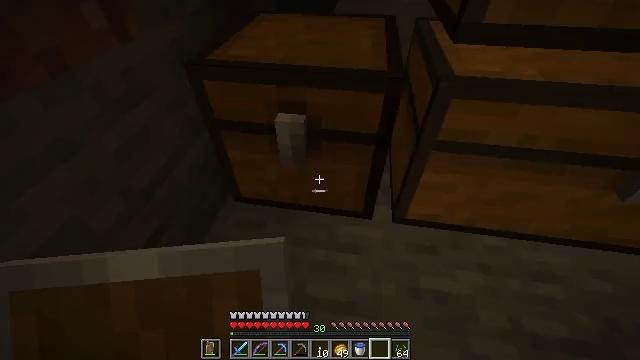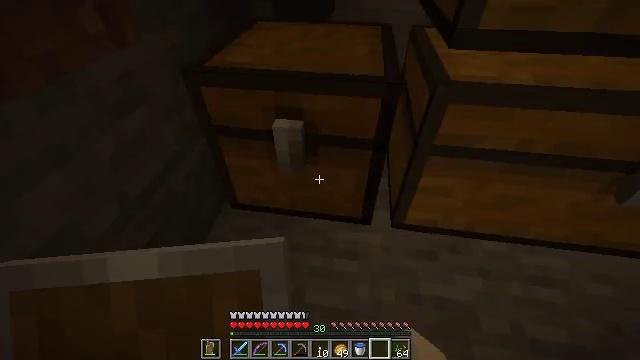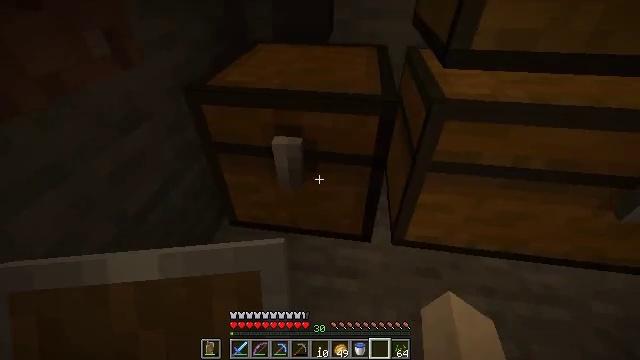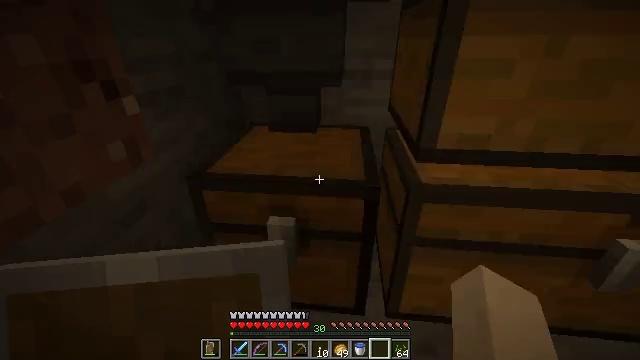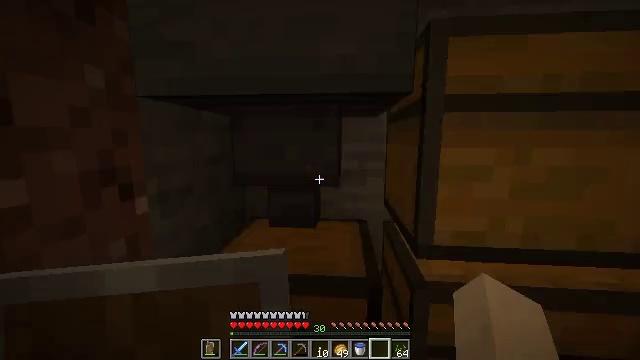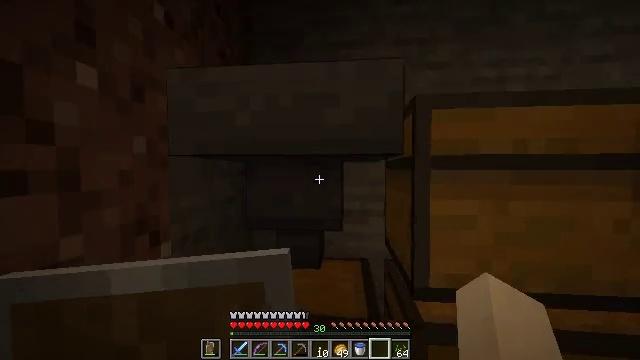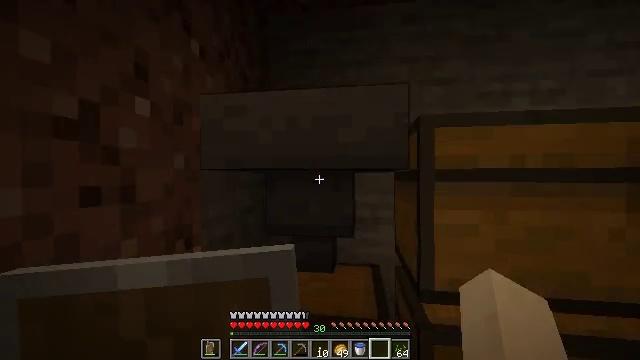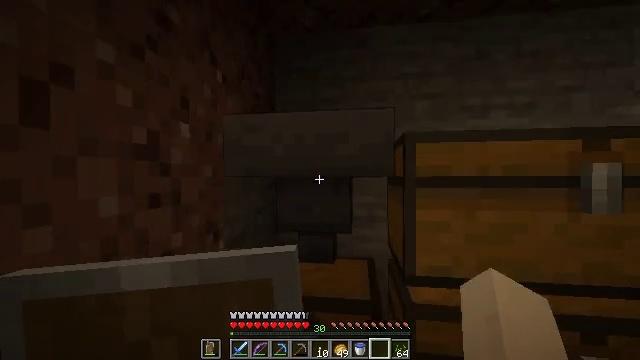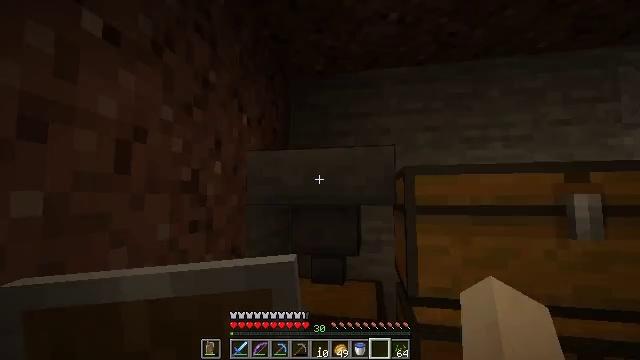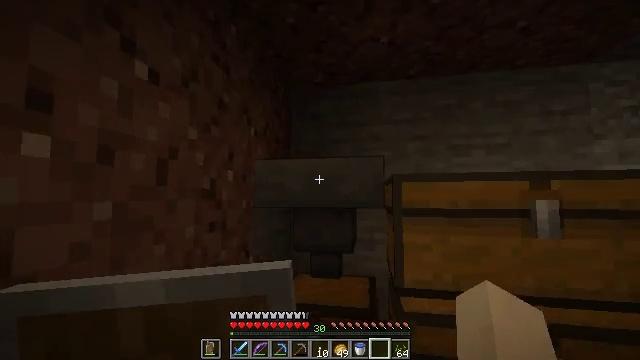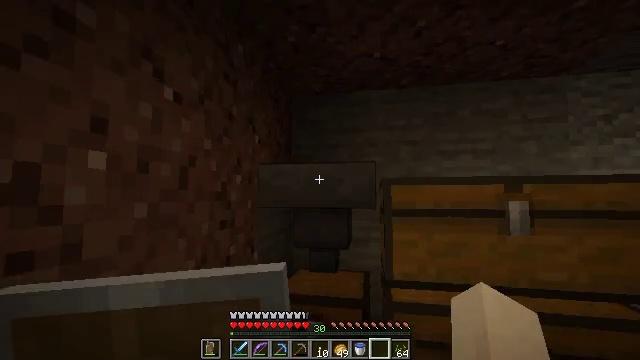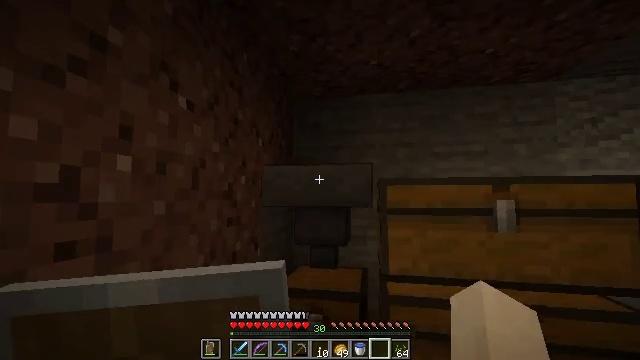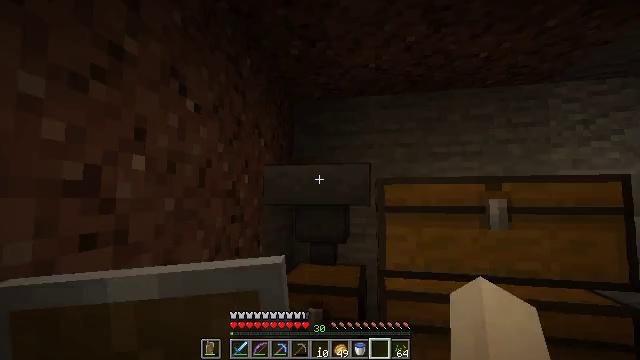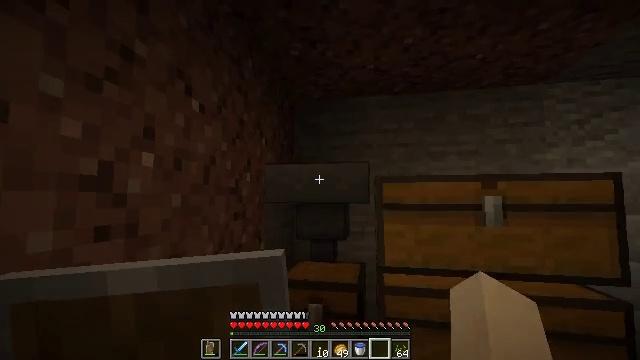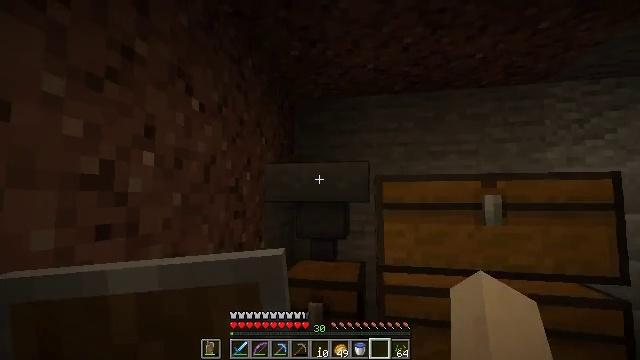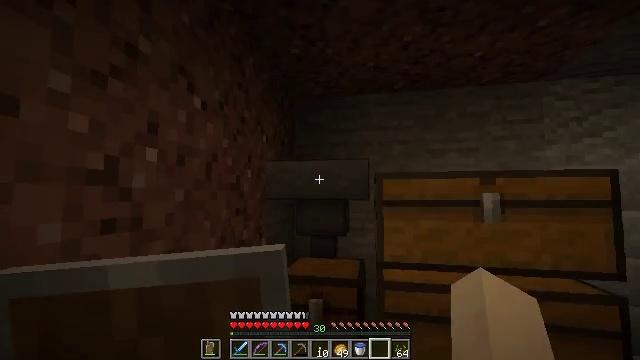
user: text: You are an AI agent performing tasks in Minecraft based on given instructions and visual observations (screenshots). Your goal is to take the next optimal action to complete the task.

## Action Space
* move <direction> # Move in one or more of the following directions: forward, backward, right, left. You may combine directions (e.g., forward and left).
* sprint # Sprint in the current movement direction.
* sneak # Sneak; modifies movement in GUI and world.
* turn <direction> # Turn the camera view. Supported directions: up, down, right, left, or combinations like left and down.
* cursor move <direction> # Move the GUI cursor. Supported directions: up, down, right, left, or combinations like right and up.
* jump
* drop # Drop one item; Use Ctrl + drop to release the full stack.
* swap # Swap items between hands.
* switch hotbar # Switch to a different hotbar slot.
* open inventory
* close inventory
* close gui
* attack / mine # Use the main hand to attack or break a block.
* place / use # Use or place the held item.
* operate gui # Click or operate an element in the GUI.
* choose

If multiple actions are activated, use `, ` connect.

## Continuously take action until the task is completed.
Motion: motion action
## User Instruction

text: Collect the hopper by mining it.
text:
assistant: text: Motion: turn up
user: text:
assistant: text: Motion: turn up
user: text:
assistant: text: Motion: turn right and up
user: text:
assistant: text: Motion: move back, turn up
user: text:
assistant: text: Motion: move back, turn up
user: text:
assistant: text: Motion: move back, turn left and up
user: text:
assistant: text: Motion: move back
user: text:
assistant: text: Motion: move back, turn left and up
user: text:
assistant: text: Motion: move back
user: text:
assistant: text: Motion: move back
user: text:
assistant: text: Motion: no_op
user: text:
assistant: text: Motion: no_op
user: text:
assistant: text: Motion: no_op
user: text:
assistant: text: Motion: no_op
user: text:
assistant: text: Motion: no_op
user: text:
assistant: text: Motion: no_op
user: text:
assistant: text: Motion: use / place
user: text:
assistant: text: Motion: use / place
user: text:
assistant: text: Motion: no_op
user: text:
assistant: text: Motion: no_op
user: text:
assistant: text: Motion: no_op
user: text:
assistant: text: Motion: open gui
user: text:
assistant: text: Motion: no_op
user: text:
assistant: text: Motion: no_op
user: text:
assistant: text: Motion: no_op
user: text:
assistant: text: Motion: cursor move right
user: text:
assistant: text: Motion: sneak, cursor move right and down
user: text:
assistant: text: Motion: sneak, cursor move right
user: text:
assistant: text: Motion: sneak
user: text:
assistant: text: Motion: sneak